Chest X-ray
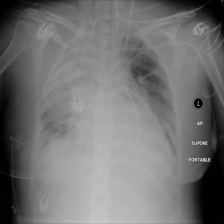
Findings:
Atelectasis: negative
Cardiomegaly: negative
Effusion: positive
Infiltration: negative
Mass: negative
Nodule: negative
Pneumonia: negative
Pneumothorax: negative
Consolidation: negative
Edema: negative
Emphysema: negative
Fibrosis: negative
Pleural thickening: negative
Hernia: negative